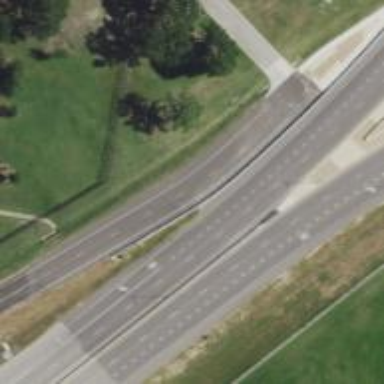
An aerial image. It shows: This image shows trunk highway that functions as expressway.